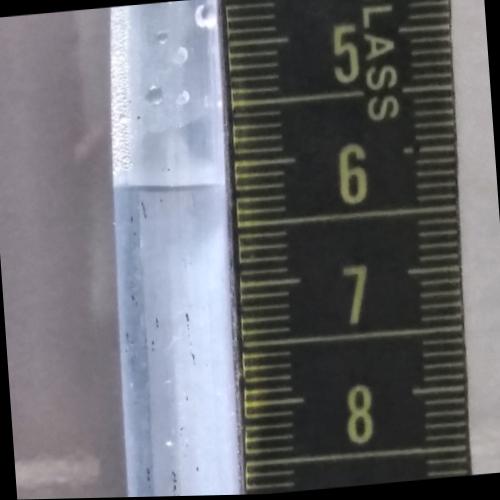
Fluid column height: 6.2 cm